Aerial crown-view tile of a tropical tree (Barro Colorado Island, Panama), acquired 20240813:
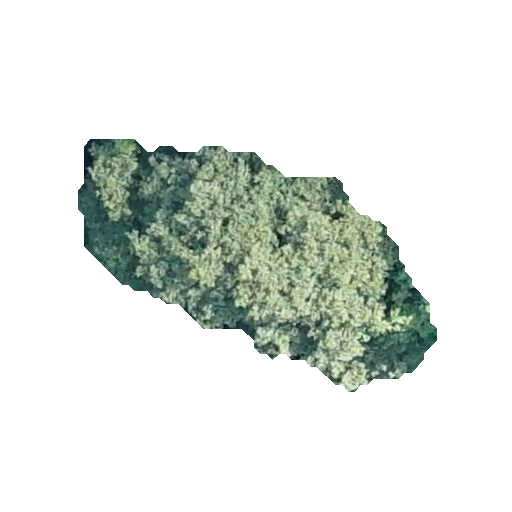
Species: Apeiba tibourbou
GBIF accepted scientific name: Apeiba tibourbou
Crown area: 82.457 m²